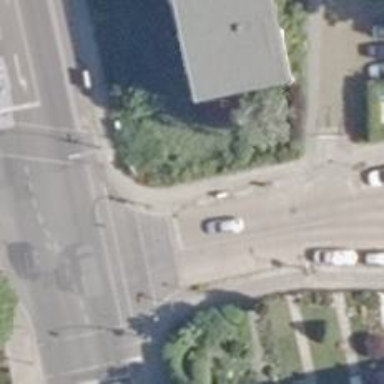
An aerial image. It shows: Road with traffic signals for signaling.